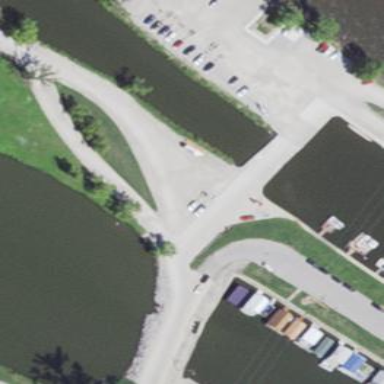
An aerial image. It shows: Parking area.